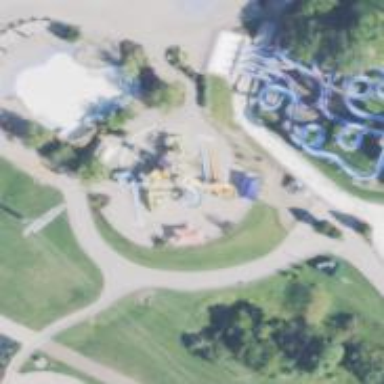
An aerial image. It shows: Bridge leading to water slide attraction.